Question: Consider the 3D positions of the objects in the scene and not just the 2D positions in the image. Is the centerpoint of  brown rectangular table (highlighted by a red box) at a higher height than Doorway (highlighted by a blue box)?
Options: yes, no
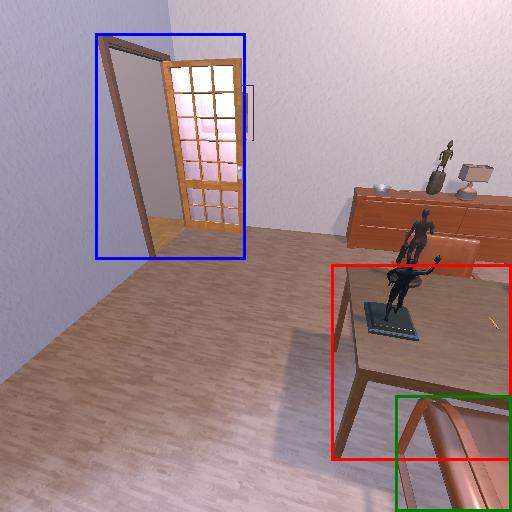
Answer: yes